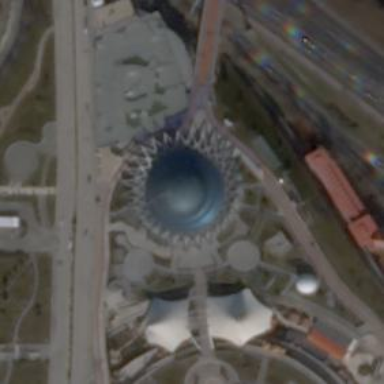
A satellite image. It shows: Planetarium building with dome-shaped roof.